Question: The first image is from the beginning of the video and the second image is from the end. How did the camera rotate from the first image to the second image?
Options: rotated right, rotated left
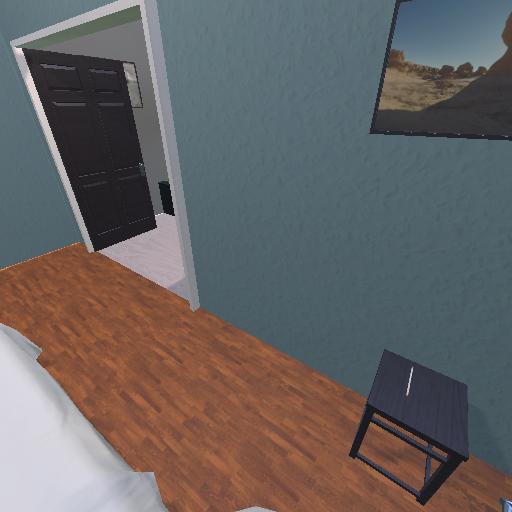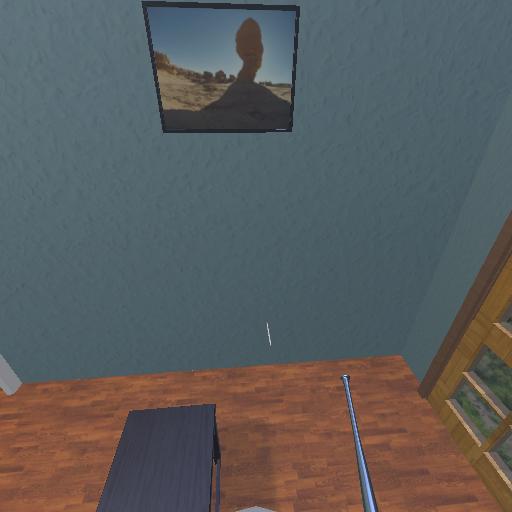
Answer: rotated right